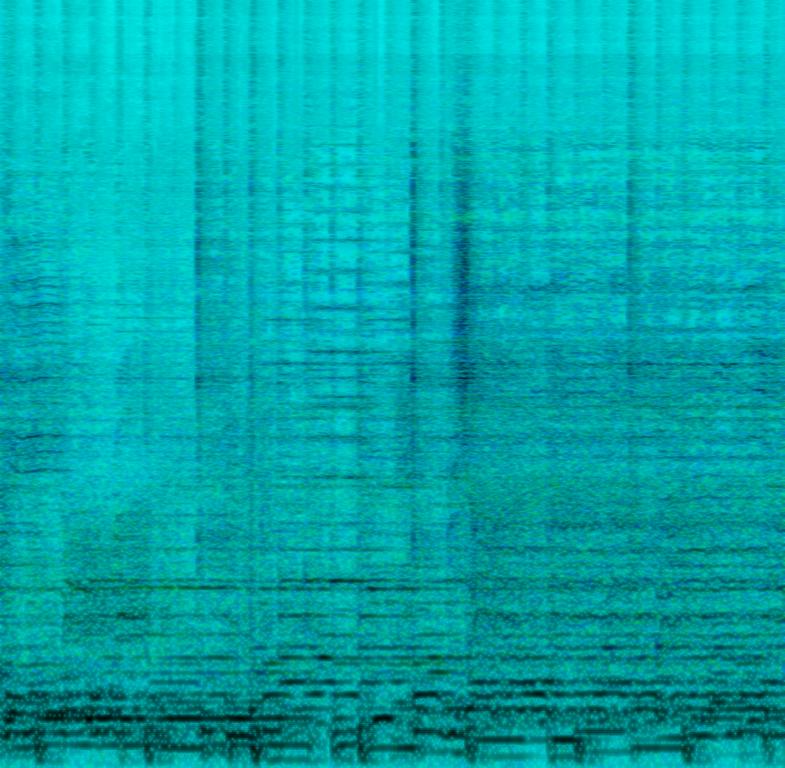
A male vocalist sings this  melodic song. The tempo is medium with muffled vocals, violin harmony, rhythmic guitar , steady drumming and straight bass lines. The language and lyrics of the song are inaudible because of the amateur recording.This song is a Classic Rock and Roll.